Field crop: tomato
Growth stage: 2
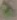
Species: solanum